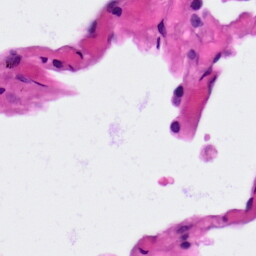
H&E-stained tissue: Lung